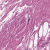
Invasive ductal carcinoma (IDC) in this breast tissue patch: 0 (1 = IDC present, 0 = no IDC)